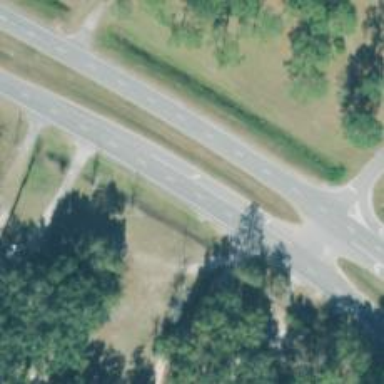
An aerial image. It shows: Asphalt road classified as primary highway.